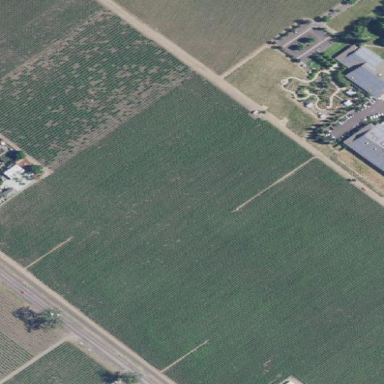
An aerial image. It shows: Vineyard growing wine grapes.